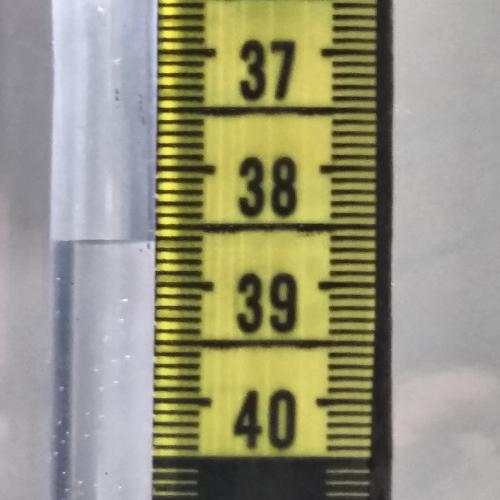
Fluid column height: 38.6 cm